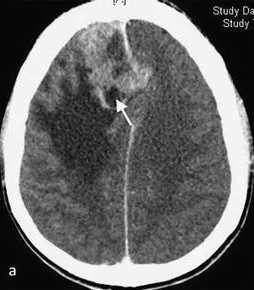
Axial CT post contrast image.
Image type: radiology (ct)